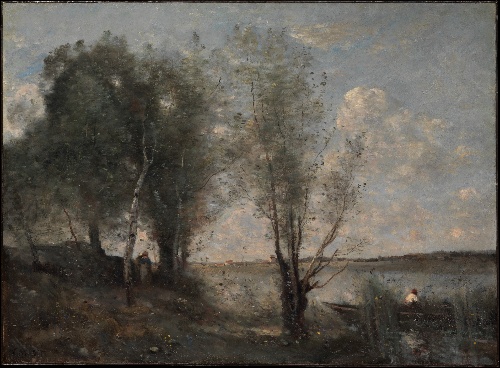
Title: Boatman among the Reeds
Artist: Camille Corot
Artist bio: French, Paris 1796–1875 Paris
Date: ca. 1865
Object type: Painting
Classification: Paintings
Medium: Oil on canvas
Dimensions: 23 1/2 x 32 in. (59.7 x 81.3 cm)
Department: European Paintings
Credit line: The Friedsam Collection, Bequest of Michael Friedsam, 1931
Accession year: 1932
Repository: Metropolitan Museum of Art, New York, NY
Tags: Landscapes|Boats